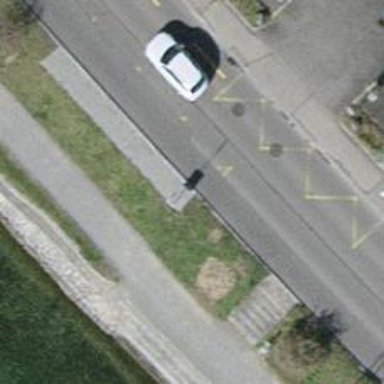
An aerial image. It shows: Platform for public transport on the road.